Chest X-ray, AP view. Patient: 45 years old, sex F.
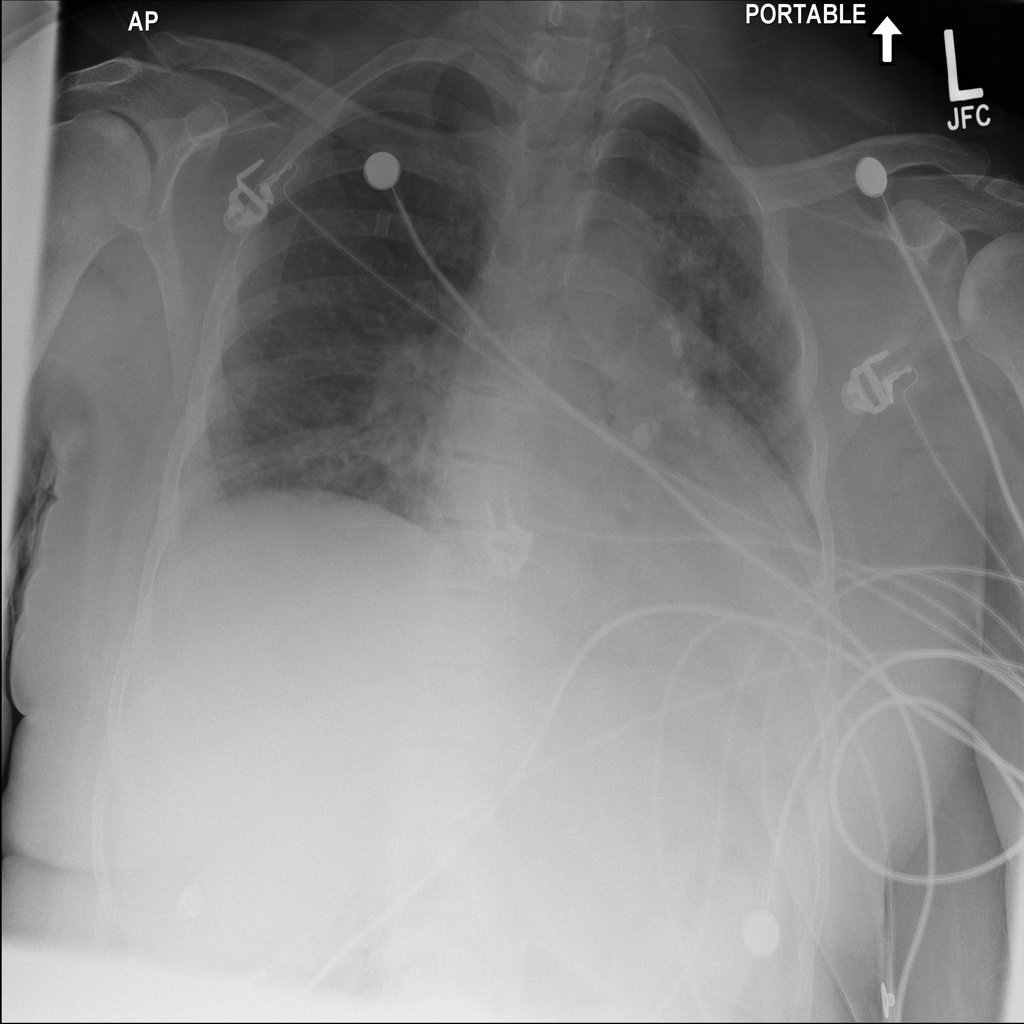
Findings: Effusion